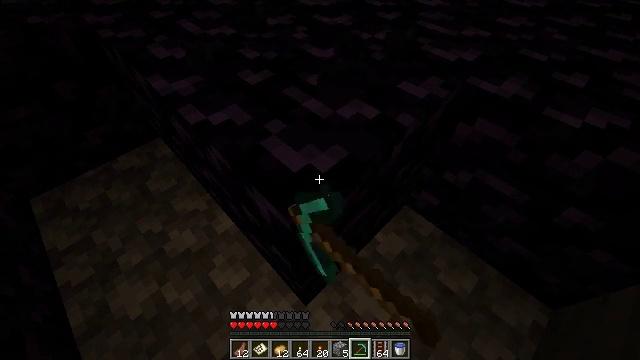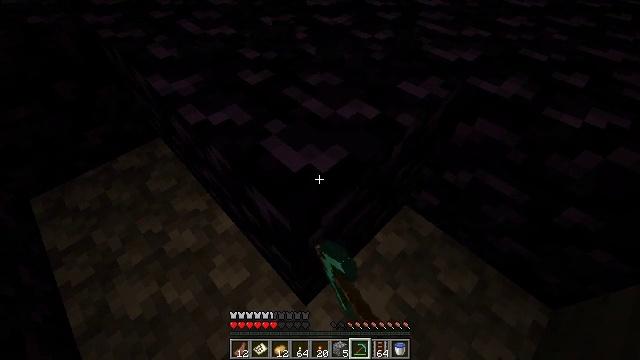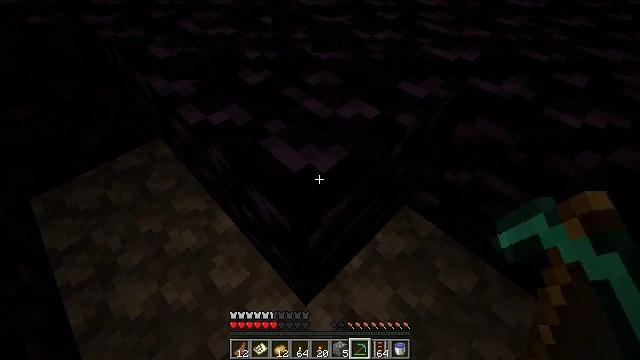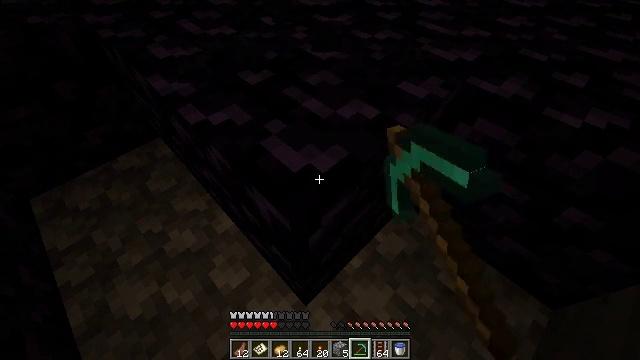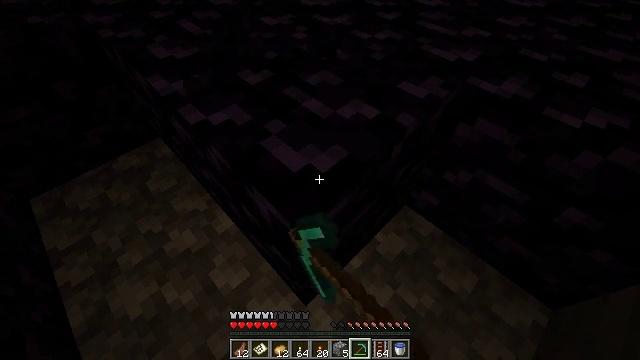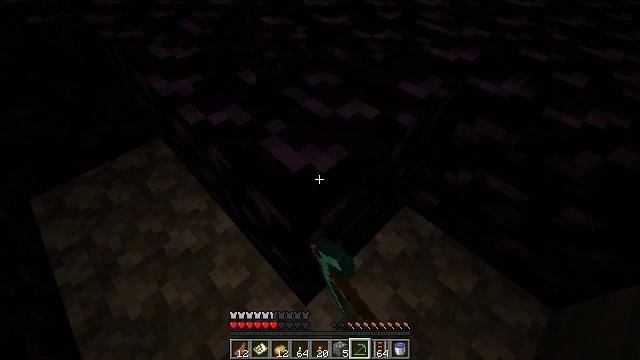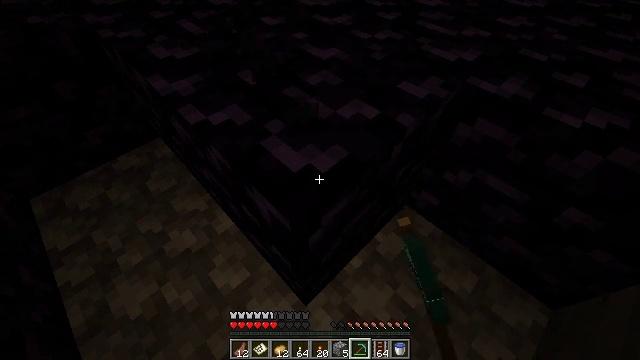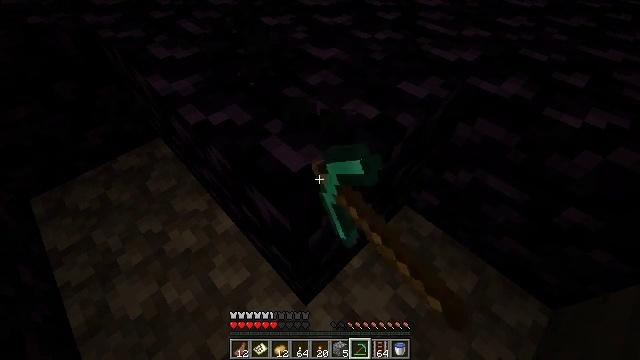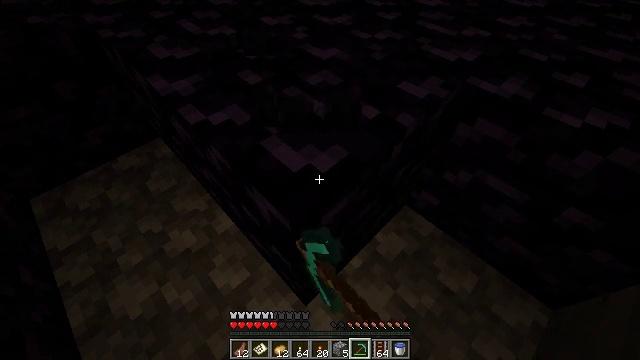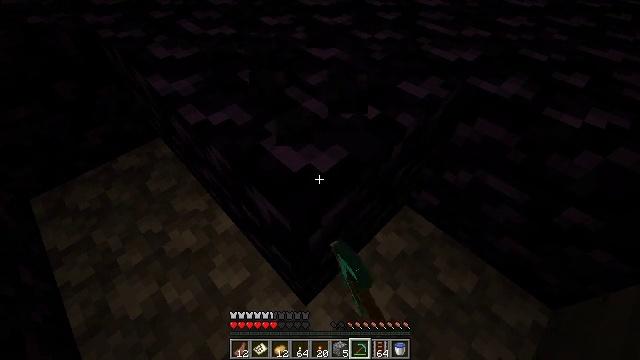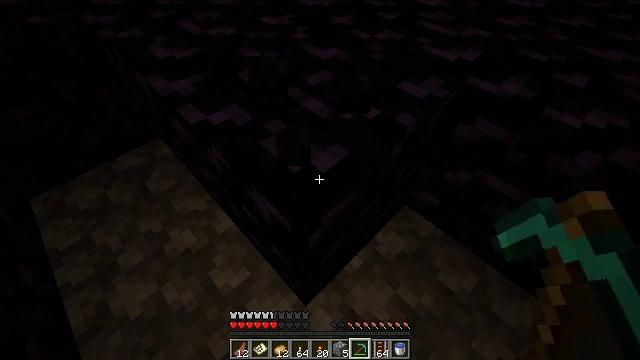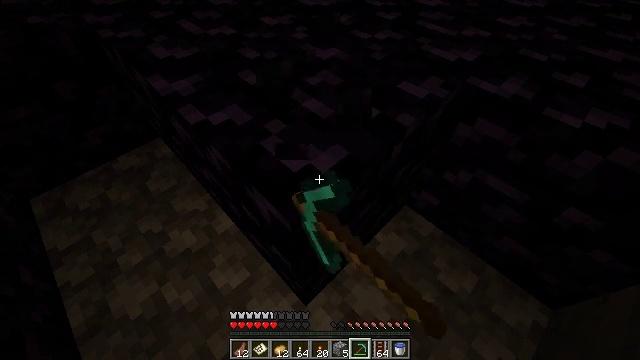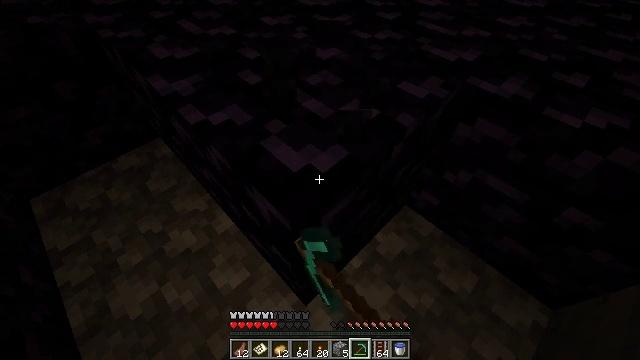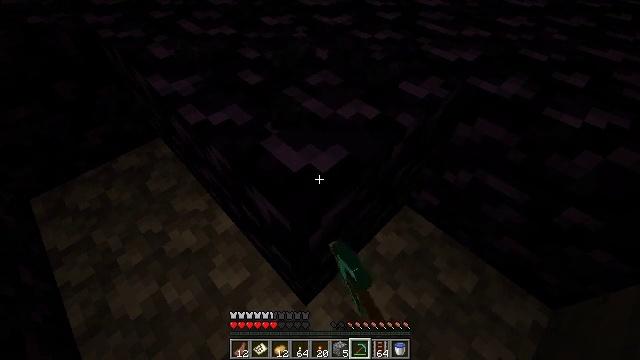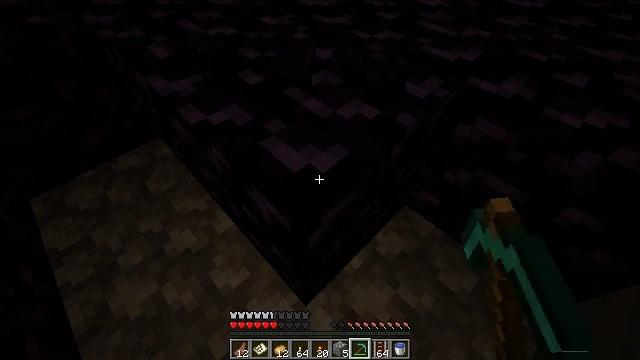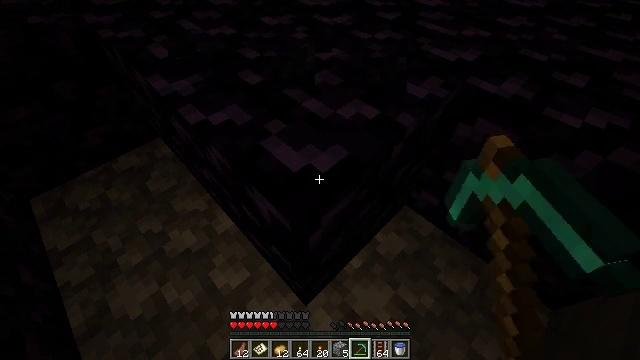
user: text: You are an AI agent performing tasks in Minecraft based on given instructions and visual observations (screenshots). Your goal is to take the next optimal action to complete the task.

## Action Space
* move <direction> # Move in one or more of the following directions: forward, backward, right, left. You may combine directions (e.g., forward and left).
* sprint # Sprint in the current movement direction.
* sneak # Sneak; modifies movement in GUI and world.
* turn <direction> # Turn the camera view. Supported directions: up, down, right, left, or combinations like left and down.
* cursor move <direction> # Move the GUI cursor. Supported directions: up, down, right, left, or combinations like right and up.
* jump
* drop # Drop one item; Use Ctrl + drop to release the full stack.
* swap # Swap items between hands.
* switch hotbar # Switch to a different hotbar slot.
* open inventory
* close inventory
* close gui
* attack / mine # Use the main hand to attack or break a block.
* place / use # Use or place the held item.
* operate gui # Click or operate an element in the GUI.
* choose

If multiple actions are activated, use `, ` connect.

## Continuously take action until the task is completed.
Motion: motion action
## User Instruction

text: Mine the obsidian block.
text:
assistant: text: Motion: attack / mine
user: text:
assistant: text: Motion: attack / mine
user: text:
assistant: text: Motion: attack / mine
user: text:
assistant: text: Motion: attack / mine
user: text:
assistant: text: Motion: attack / mine
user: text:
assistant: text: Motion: attack / mine
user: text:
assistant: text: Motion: attack / mine
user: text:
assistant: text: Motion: attack / mine
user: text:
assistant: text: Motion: attack / mine
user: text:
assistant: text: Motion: attack / mine
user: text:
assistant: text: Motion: attack / mine
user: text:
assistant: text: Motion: attack / mine
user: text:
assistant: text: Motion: attack / mine
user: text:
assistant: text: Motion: attack / mine
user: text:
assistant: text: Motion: attack / mine
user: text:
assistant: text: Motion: attack / mine
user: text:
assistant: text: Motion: attack / mine
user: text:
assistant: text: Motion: attack / mine
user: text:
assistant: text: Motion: attack / mine
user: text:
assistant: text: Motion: attack / mine
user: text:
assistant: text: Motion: attack / mine
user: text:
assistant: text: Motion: attack / mine
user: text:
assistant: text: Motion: attack / mine
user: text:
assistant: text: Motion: attack / mine
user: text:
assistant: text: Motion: attack / mine
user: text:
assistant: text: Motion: attack / mine
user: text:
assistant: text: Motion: attack / mine
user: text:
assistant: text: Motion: attack / mine
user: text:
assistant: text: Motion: attack / mine
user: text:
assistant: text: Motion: attack / mine